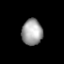
Tissue: lung
Cell type: Epithelial cells
Senescence score: 0.2287
Nuclear area (px): 531
Mean DAPI intensity: 159.337